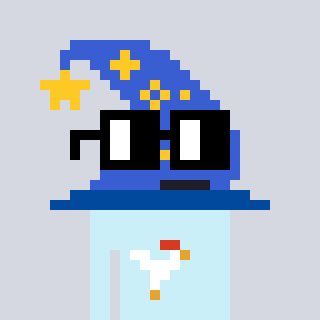
a pixel art character with square black glasses, a wizard hat-shaped head and a cold-colored body on a cool background